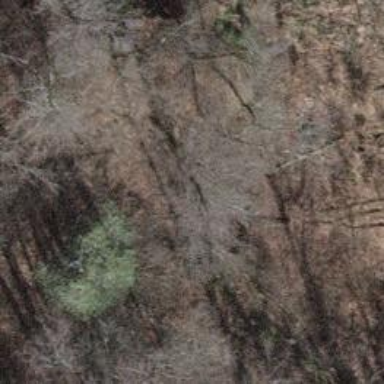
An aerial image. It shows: Cliff in nature.